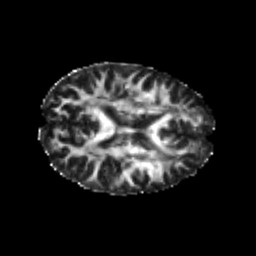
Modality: FA
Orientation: axial
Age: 23
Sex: female
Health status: healthy
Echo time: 0.074 s